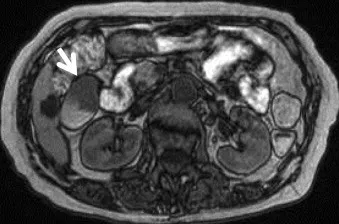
MRI demonstrated that the gallbladder tumor (arrow) showed low signal intensity on T1-weighted images and slightly high on T2-weighted images. (a) T1-weighted images.
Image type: radiology (mri)